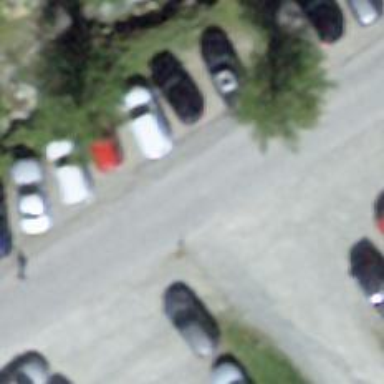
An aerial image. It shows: Parking aisle with fine gravel surface.